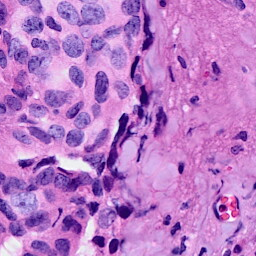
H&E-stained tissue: Breast